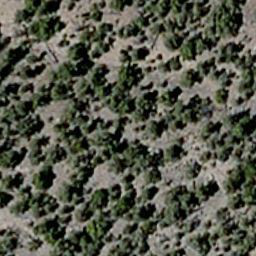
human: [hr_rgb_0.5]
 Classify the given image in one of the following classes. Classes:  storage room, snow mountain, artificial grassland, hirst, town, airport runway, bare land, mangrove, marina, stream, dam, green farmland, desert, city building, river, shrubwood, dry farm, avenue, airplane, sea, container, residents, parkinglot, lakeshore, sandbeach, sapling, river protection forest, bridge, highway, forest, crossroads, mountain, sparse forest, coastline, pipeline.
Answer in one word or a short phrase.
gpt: sparse forest